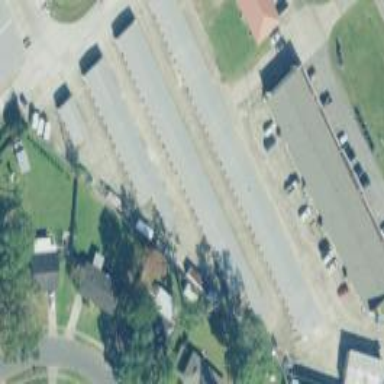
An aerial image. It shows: Building used for storage rental.